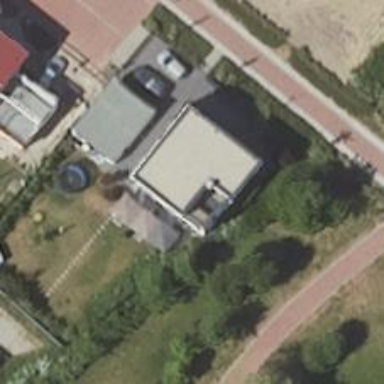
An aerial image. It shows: House with flat roof.